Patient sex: M
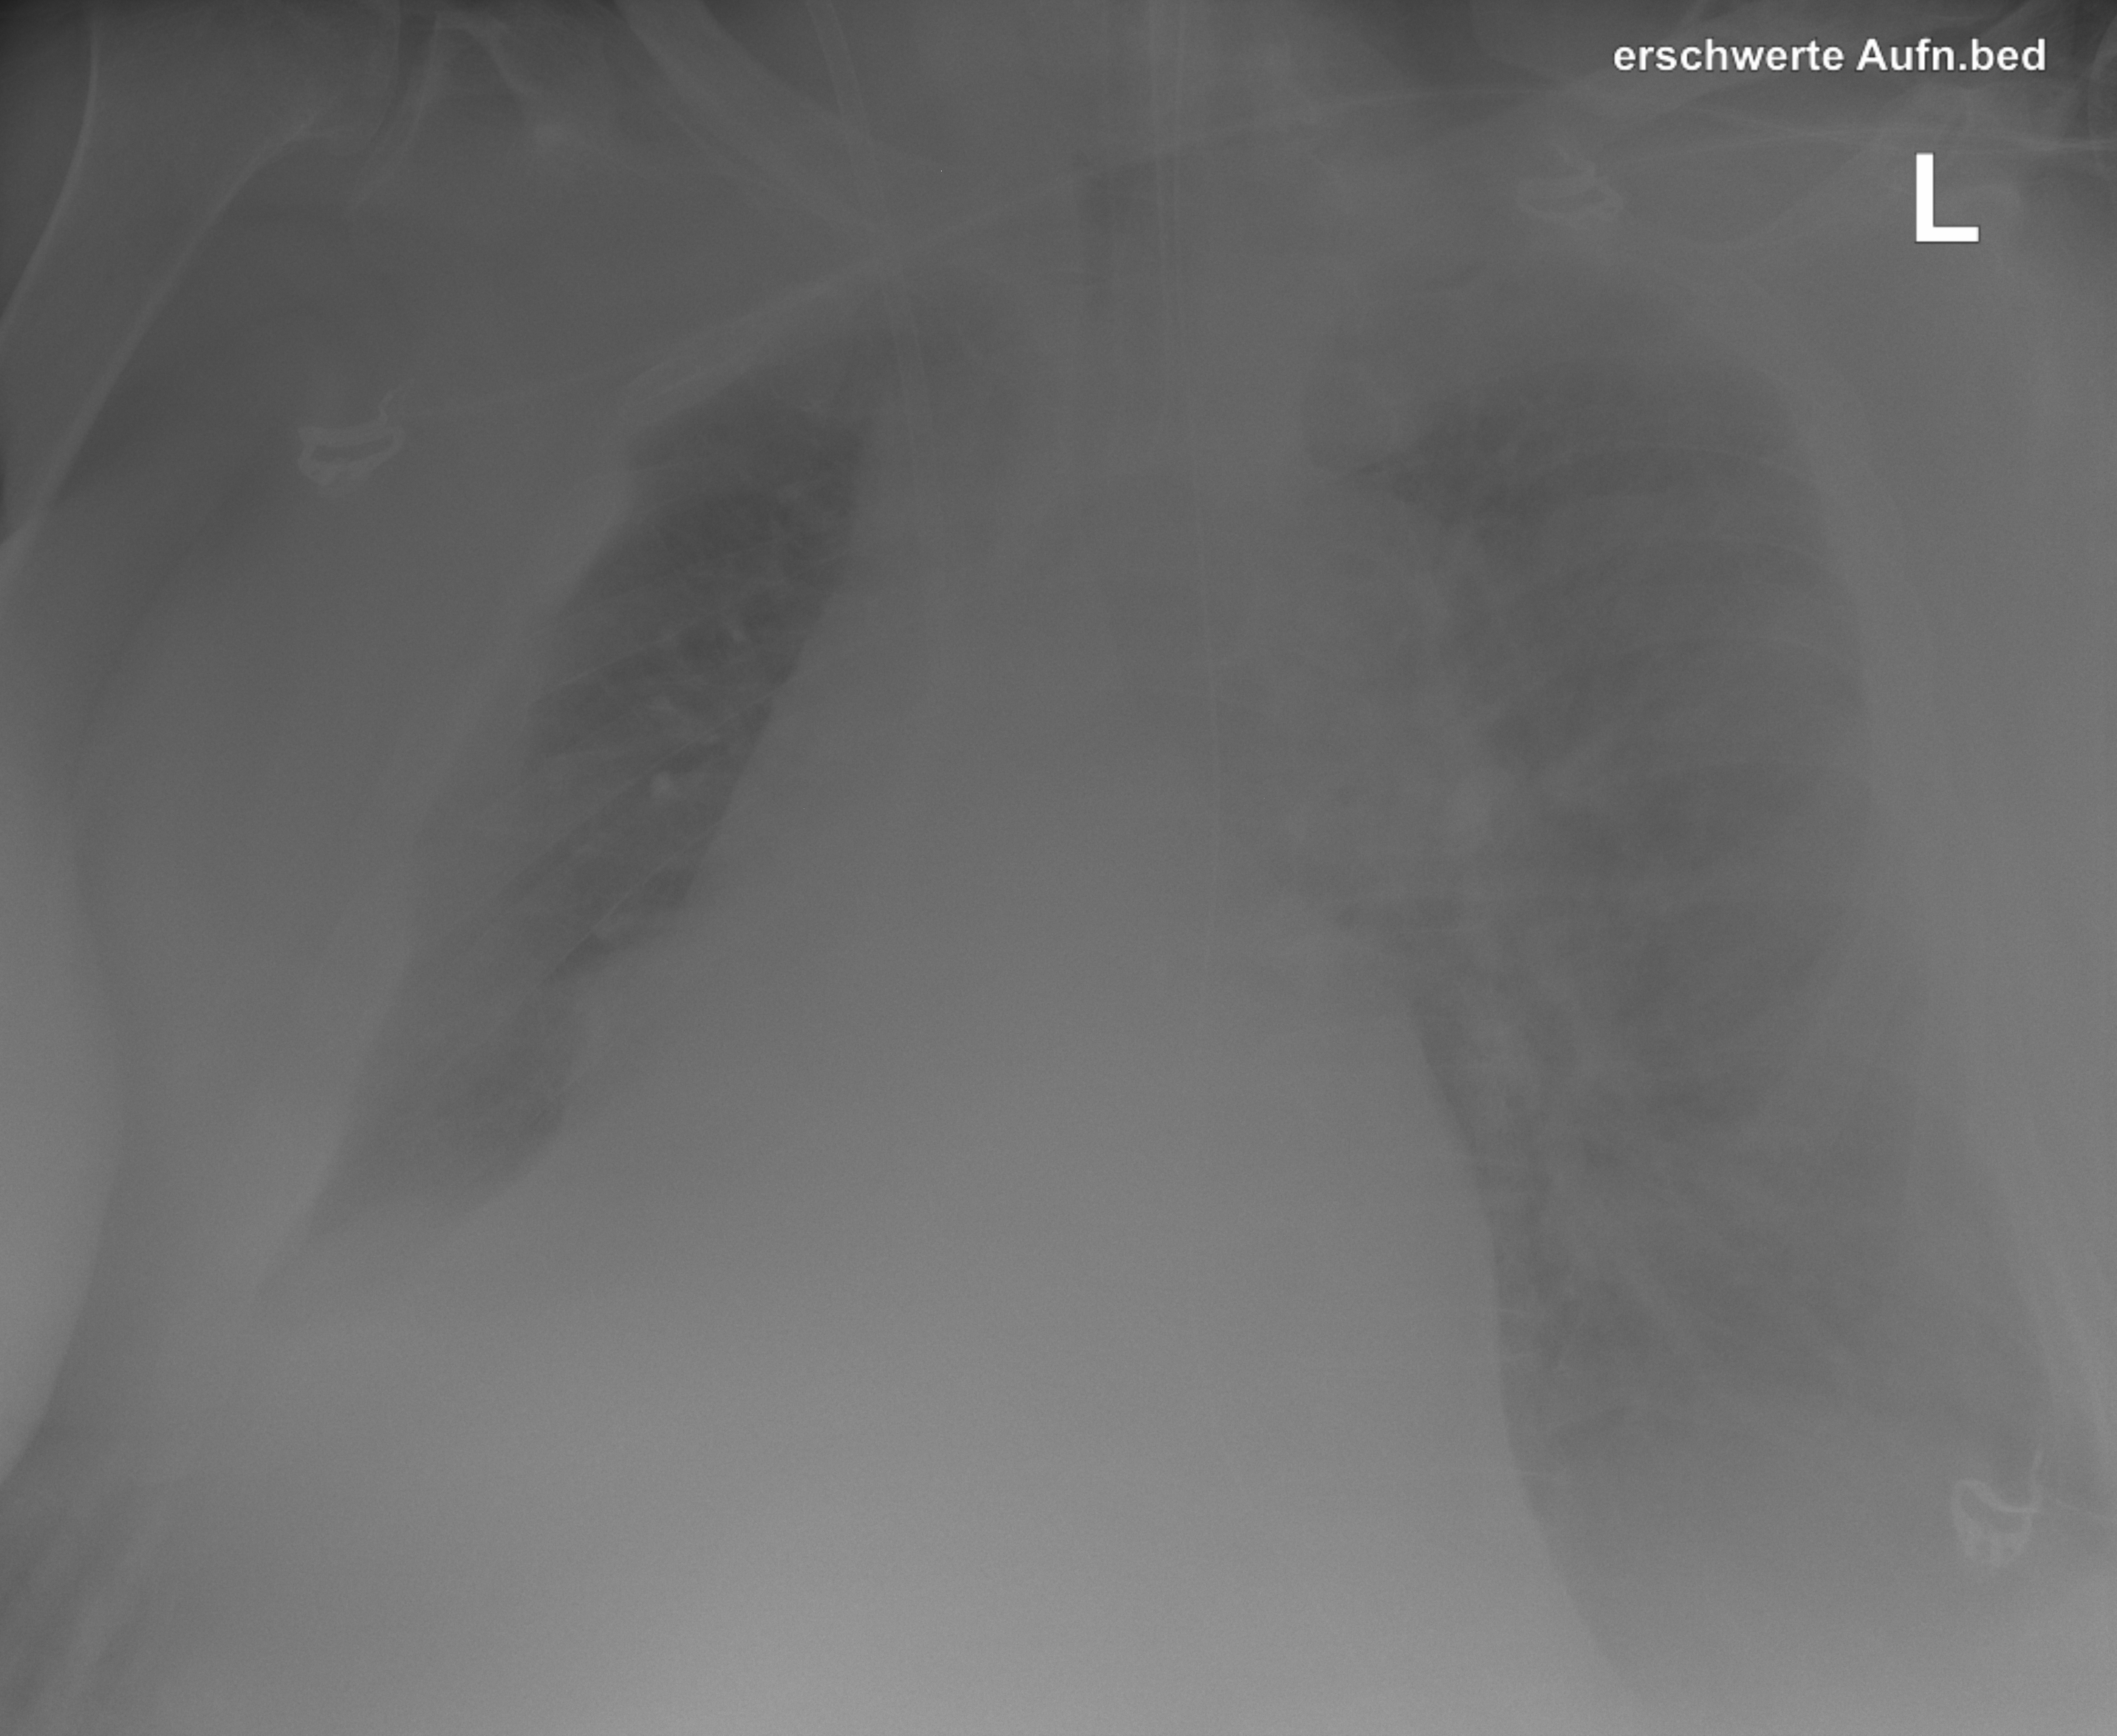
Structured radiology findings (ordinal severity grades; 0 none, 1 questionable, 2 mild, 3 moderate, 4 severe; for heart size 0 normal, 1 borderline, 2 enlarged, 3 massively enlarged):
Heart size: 2
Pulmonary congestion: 2
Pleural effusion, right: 2
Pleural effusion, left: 3
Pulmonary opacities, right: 2
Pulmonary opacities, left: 0
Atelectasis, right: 2
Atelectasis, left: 2